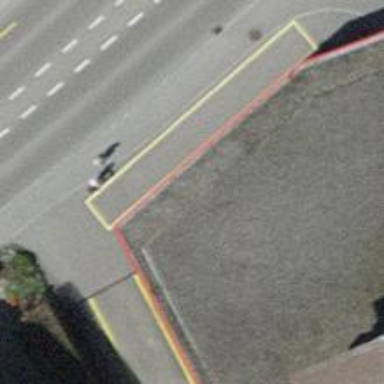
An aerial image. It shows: Parking available on the street side with parallel orientation.